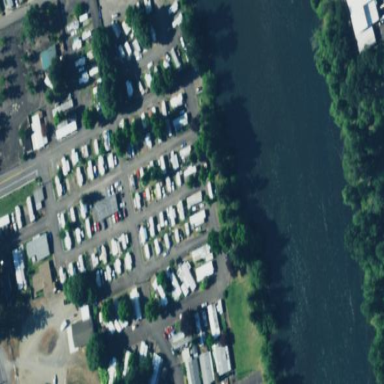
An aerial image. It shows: Residential area known as trailer park.